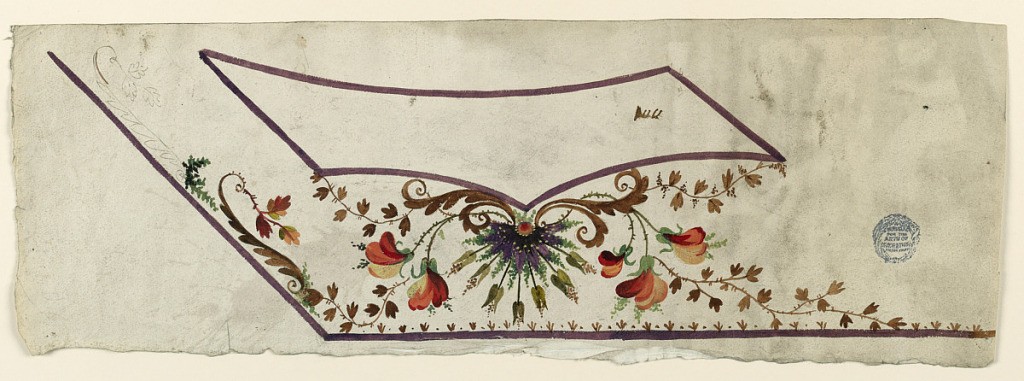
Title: Design for the Embroidery of a Man's Waistcoat
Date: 1780–1790
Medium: Tracing, pen and ink, brush and gouache on paper
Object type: Drawing
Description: Unfinished design for the bottome left corner of a man's waistcoat embroidery. Large plant palmette, upside down under the pocket. Left palmettes along the bottom edge, leaf scrolls along the rising edge.